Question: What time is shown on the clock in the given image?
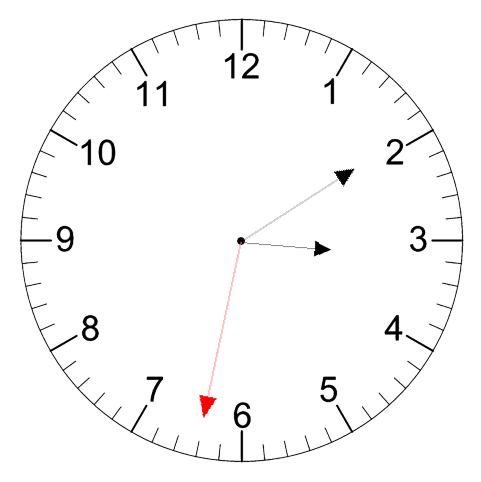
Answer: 03:09:32